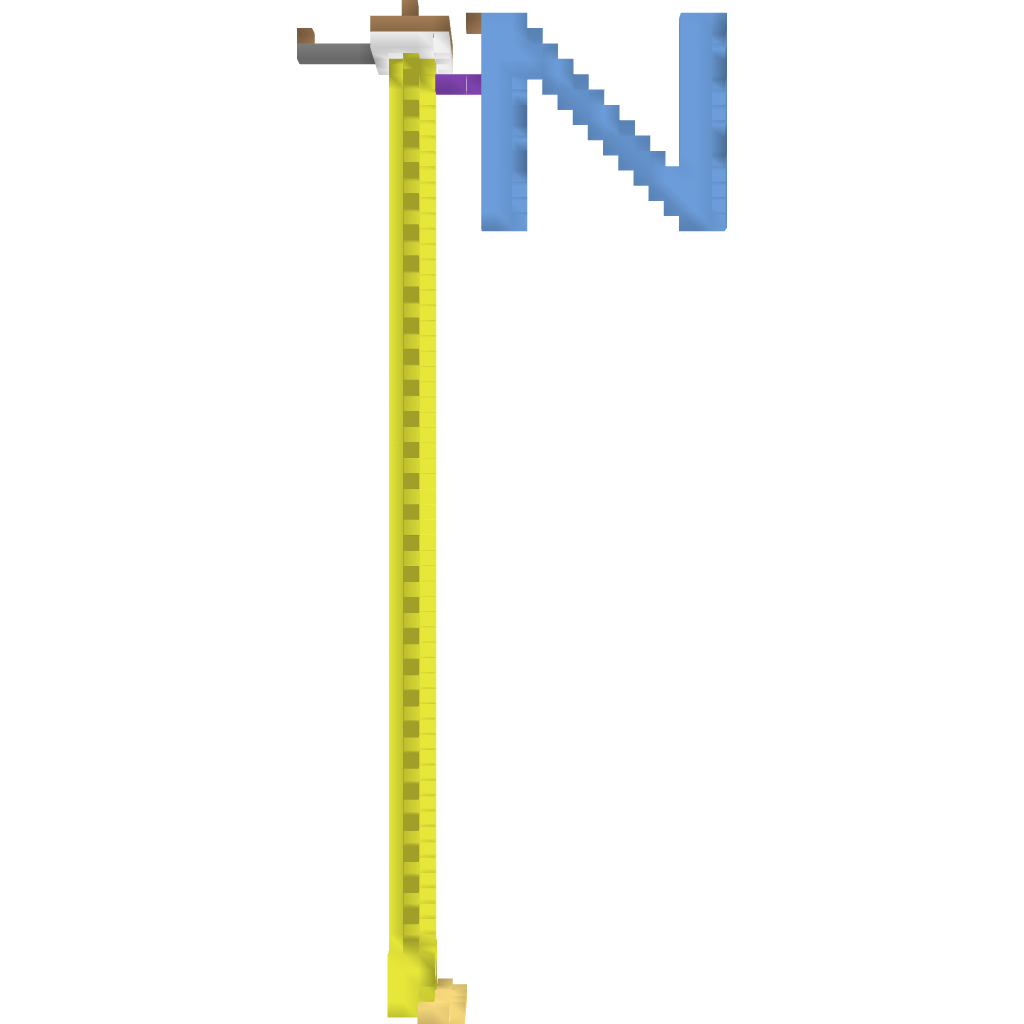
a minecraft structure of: compass good quality